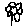
Label: flower